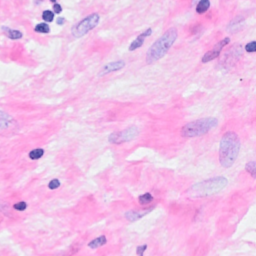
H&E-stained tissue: Breast